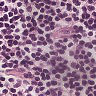
Metastatic tissue present: no